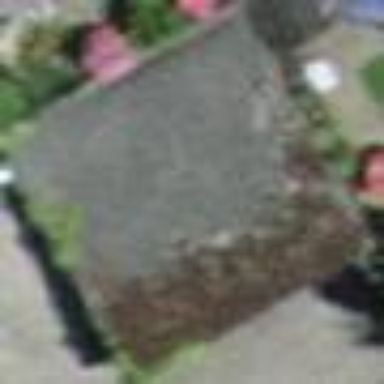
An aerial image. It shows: Garage.